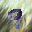
Label: 9